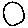
Label: circle